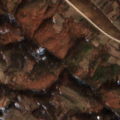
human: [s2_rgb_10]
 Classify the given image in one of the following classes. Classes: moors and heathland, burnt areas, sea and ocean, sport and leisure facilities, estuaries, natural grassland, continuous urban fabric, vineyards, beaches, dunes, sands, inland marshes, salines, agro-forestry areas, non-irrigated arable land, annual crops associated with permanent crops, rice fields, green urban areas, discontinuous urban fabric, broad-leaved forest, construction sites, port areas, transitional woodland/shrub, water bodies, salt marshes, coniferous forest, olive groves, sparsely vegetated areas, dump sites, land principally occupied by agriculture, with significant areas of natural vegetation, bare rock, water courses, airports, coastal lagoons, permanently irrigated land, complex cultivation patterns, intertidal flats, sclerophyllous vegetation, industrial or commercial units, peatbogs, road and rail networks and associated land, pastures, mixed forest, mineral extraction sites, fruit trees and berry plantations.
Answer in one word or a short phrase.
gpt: non-irrigated arable land, land principally occupied by agriculture, with significant areas of natural vegetation, broad-leaved forest, transitional woodland/shrub